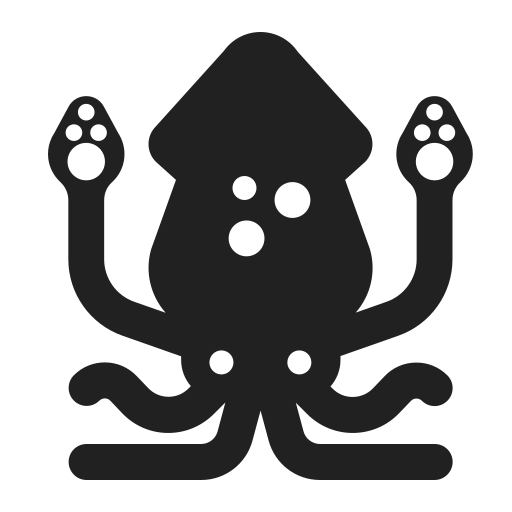
squid high contrast